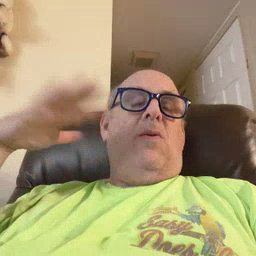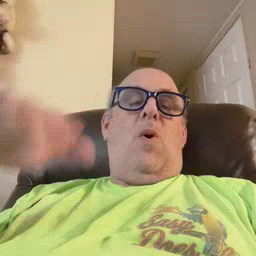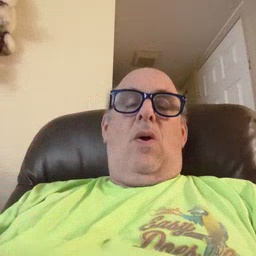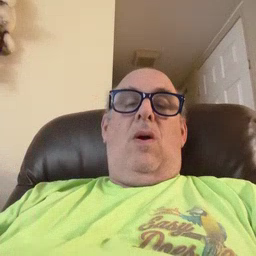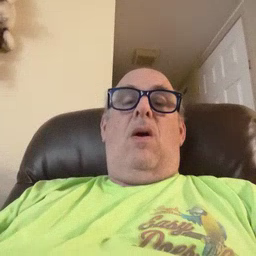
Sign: noisy